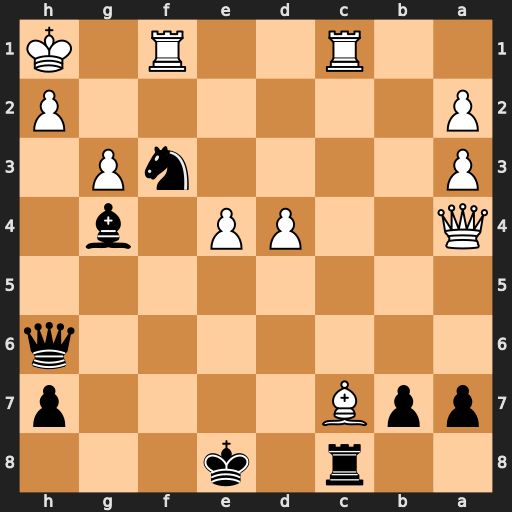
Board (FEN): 2r1k3/ppB4p/7q/8/Q2PP1b1/P4nP1/P6P/2R2R1K
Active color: b
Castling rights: -
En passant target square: -
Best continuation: Bd7 Qc2 Rxc7 Qb2 Rxc1